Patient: sex M, age 37
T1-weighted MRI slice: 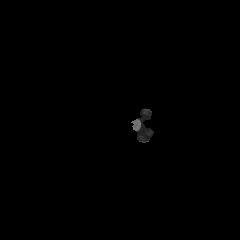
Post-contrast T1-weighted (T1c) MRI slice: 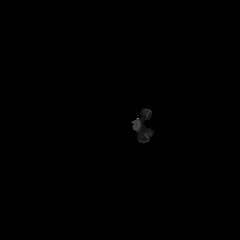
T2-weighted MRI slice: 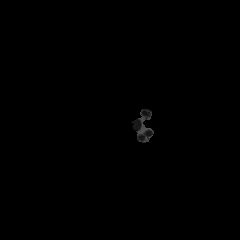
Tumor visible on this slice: no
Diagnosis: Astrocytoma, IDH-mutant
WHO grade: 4